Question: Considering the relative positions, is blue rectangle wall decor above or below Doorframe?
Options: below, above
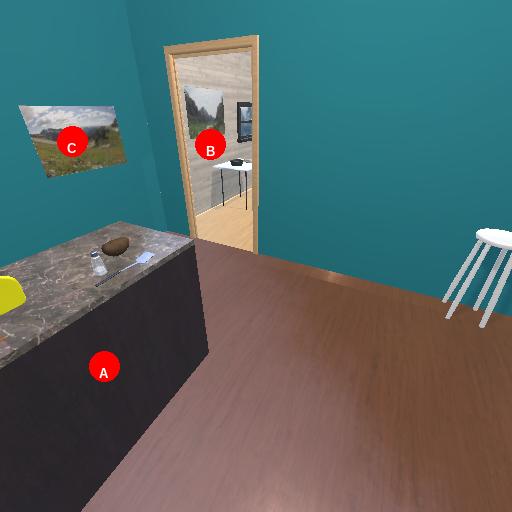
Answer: below